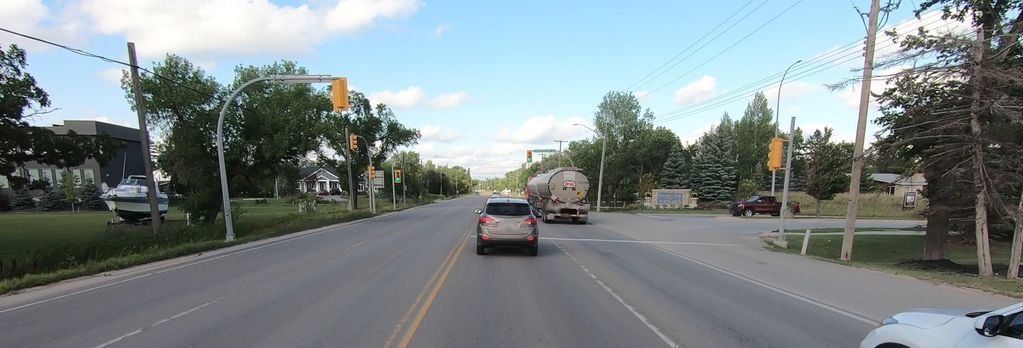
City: winnipeg